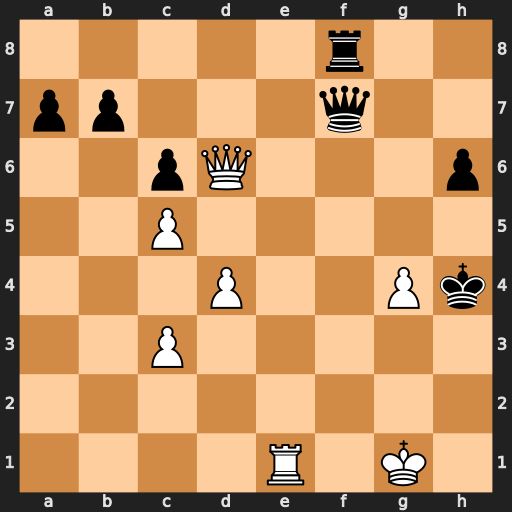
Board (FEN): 5r2/pp3q2/2pQ3p/2P5/3P2Pk/2P5/8/4R1K1
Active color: w
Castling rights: -
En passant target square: -
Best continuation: Qxh6+ Kxg4 Re4+